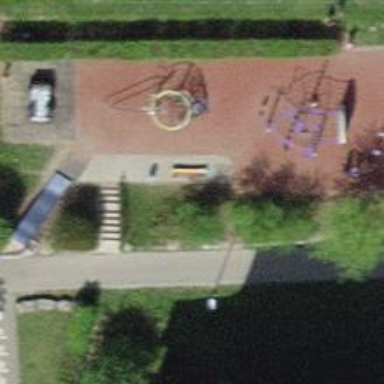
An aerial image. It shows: Playground area for leisure land.